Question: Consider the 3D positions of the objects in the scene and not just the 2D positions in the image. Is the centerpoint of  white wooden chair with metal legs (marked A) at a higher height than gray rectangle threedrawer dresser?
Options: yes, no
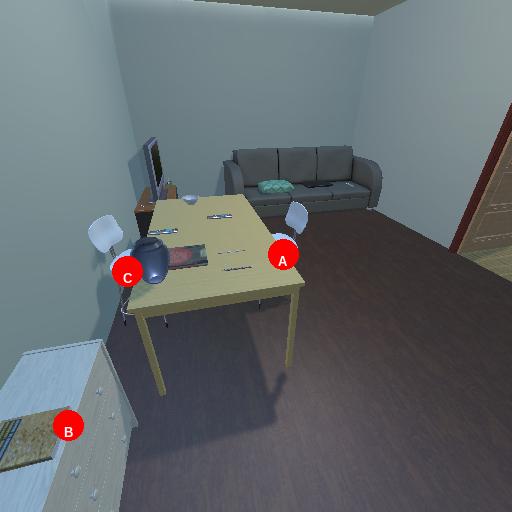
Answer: yes